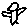
Label: bird